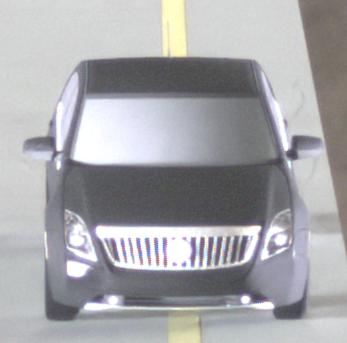
Make: Mercury
Model: Milan
Detailed model: -
Model produced from: 2009
Model produced until: 2010
Doors: 4
Color: black
Road condition: dry road
Daytime: midday
Contrast: medium contrast